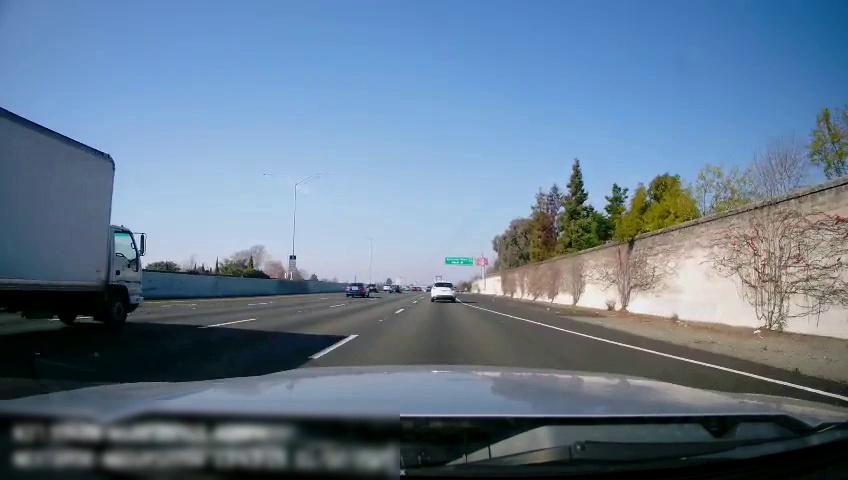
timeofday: Day
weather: Sunny
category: Drivable Space
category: Vehicles | SUV
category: Vehicles | Car
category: Vehicles | Car
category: Vehicles | Car
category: Vehicles | Truck
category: Lanes | Current Lane
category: Lanes | Alternate Lane
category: Lanes | Alternate Lane
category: Lanes | Alternate Lane
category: Lanes | Current Lane
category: Traffic | Signs
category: Traffic | Signs